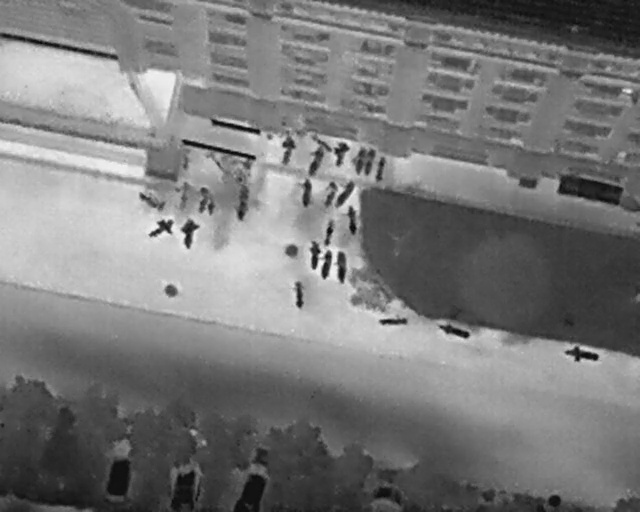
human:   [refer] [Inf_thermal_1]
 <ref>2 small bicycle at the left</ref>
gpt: <box>[[22, 36, 24, 42, 35], [27, 30, 30, 32, 2]]</box>

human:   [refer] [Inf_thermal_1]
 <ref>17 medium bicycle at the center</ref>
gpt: <box>[[29, 37, 33, 40, 8], [35, 38, 40, 41, 9], [46, 30, 51, 33, 18], [50, 28, 55, 31, 17], [53, 29, 58, 32, 15], [55, 30, 60, 32, 15], [57, 31, 61, 34, 13], [45, 36, 49, 38, 4], [49, 36, 53, 39, 15], [50, 36, 56, 39, 34], [52, 41, 57, 44, 173], [49, 44, 53, 46, 11], [46, 48, 51, 51, 2], [48, 50, 53, 52, 12], [50, 50, 56, 53, 178], [44, 55, 48, 58, 175], [60, 59, 62, 65, 177]]</box>

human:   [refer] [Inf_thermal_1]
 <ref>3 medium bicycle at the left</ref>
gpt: <box>[[23, 41, 26, 47, 146], [27, 43, 32, 47, 2], [26, 36, 30, 40, 3]]</box>

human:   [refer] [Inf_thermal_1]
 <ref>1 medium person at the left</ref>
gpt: <box>[[22, 37, 25, 39, 129]]</box>

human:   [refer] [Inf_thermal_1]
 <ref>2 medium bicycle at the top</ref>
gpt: <box>[[42, 27, 47, 31, 10], [49, 25, 50, 30, 31]]</box>

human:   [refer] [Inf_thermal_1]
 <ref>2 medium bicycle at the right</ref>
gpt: <box>[[69, 61, 71, 68, 16], [89, 65, 92, 73, 13]]</box>

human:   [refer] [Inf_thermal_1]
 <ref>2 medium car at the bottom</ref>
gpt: <box>[[34, 88, 44, 97, 2], [58, 92, 63, 101, 2]]</box>

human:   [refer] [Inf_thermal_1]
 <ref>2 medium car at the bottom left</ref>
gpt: <box>[[13, 88, 24, 95, 8], [24, 89, 33, 98, 2]]</box>